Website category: university
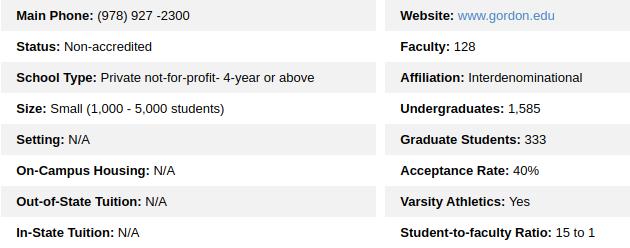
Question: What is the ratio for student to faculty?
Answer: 15 to 1

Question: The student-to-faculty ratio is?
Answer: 15 to 1